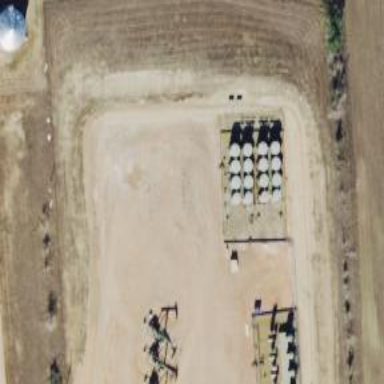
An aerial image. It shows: Storage tank that is man-made.